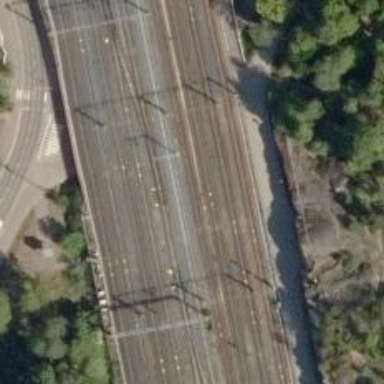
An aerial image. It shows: Railway track with continuous electrified contact lines.